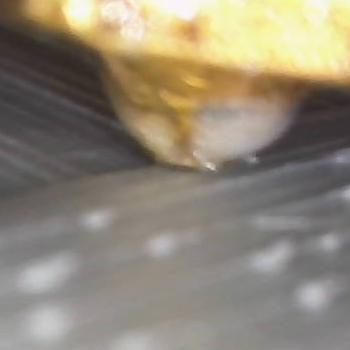
Flow rate: 88%